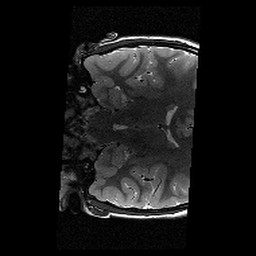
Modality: T2w
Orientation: coronal
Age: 12
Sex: female
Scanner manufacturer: siemens
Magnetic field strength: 3 T
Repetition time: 9.23 s
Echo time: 0.067 s